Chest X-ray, PA view. Patient: 44 years old, sex M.
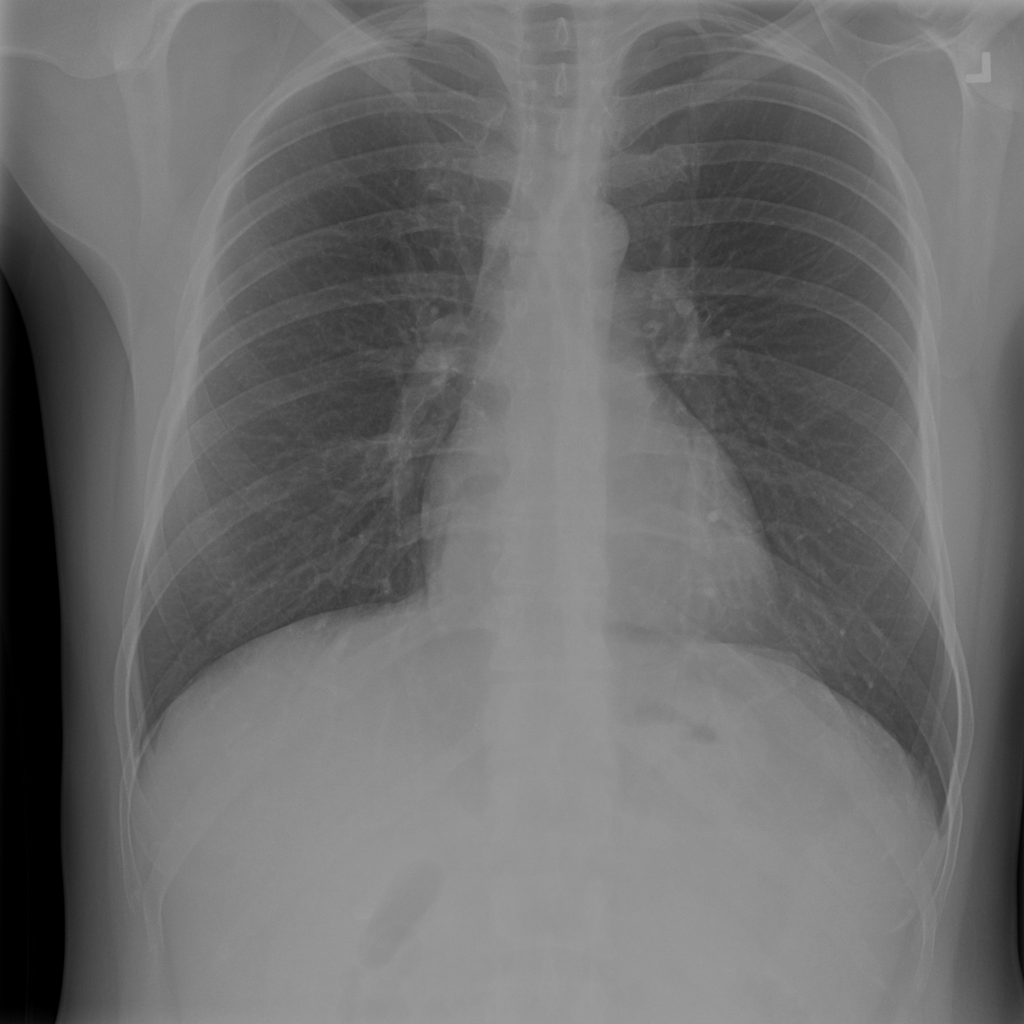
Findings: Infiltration